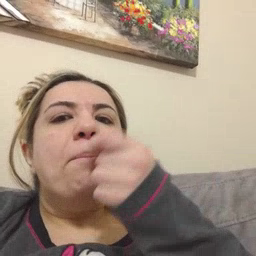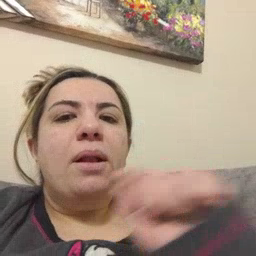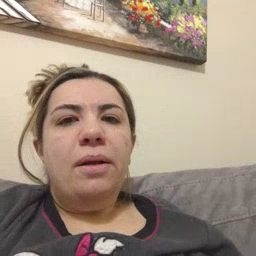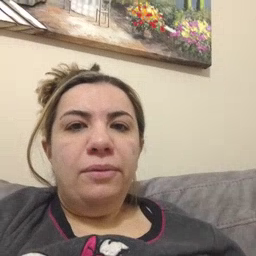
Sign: pencil